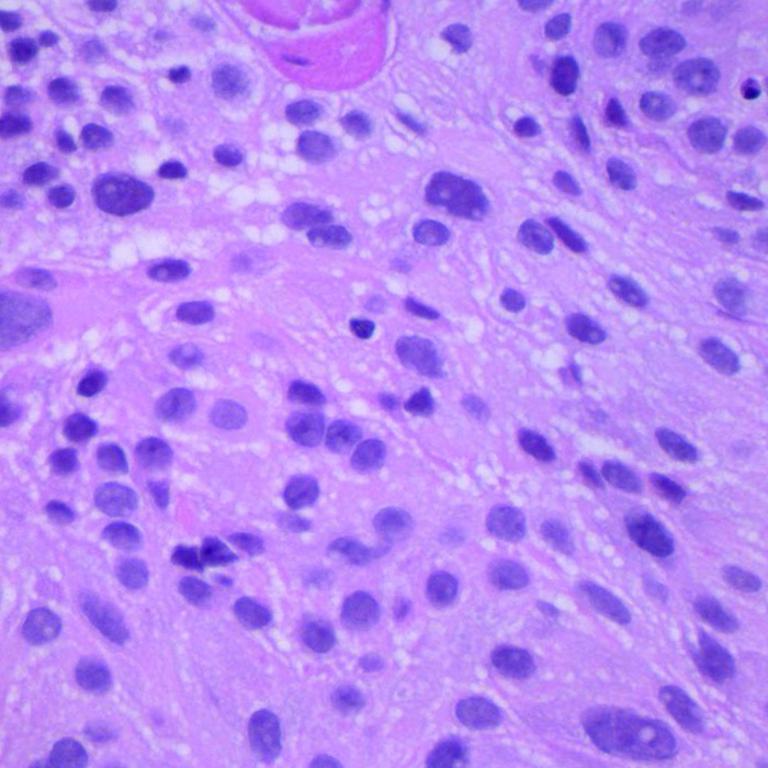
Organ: lung
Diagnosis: squamous carcinomas